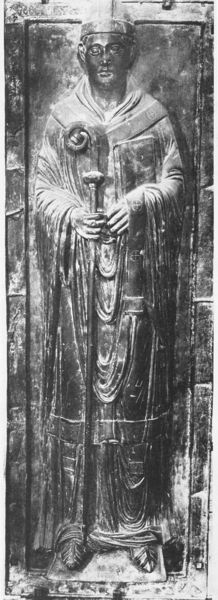
Titel: Grabplatte des Erzbischofs Wichmann
Standort: Magdeburg, Dom (EU - D - Sachsen-Anhalt)
Schlagwörter: hand, kopf, mann, grau, hut, nase, tür, augen, bibel, falten, gesicht, rahmen, stein, kirche, figur, geistlicher, gewand, stehend, frontal, stock, skulptur, relief, schuhe, stab, rand, bischof, könig, metall, bronze, plastik, liegend, tor, buch, schwert, sarg, grab, priester, heiliger, mitra, bischofsstab, platik, grabskulptur, halbplastisch, kasel